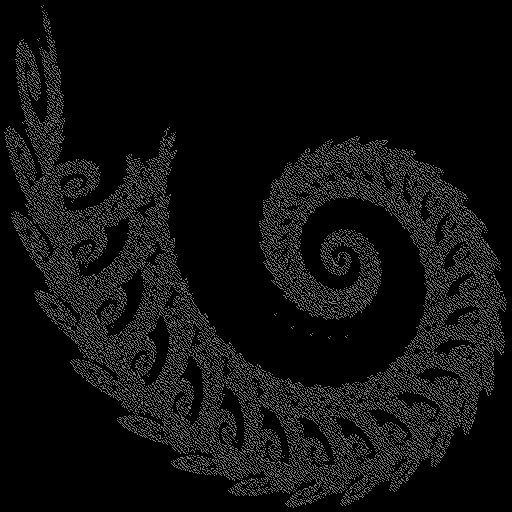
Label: octopuslegs